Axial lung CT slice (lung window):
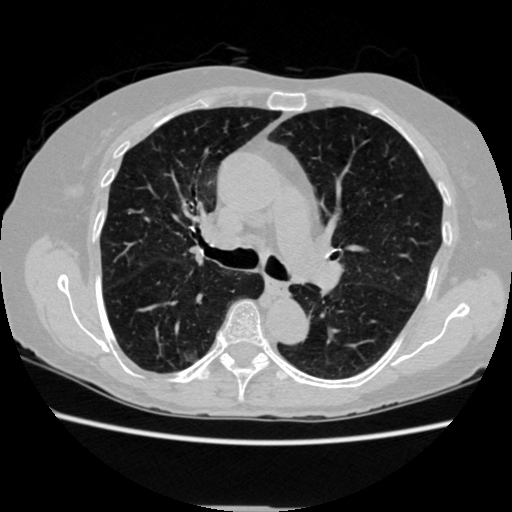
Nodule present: no